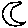
Label: moon